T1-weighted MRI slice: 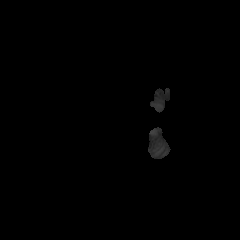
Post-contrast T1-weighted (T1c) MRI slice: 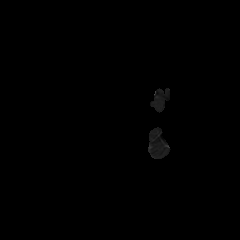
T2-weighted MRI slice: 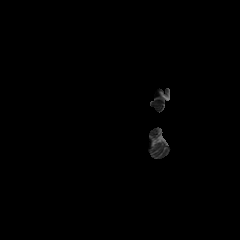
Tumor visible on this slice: no